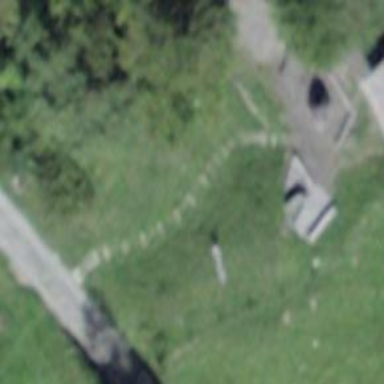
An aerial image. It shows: Set of steps on the road.